九年级 · 度量几何学
如图, 在 $\triangle A B C$ 中, $E$ 是线段 $A C$ 上一点, $A E: C E=1: 2$, 过点 $C$ 作 $C D / / A B$, 交 $B E$ 的延长线于点 D. 若 $\triangle E C D$ 的面积等于 16 , 则 $\triangle A B C$ 的面积等于（）

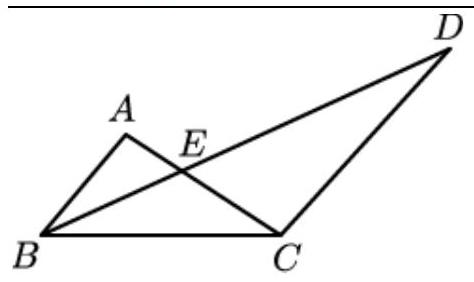
A. 8
B. 10
C. 12
D. 16

答案: C
解析: 先证明 $\triangle A B E \sim \triangle C D E$, 再根据相似比求出 $S_{\triangle A B E}=4$, 再根据 $\triangle A B E 、 \triangle C B E$ 等高求出 $\triangle C B E$ 的面积, 最后求 $\triangle A B C$ 的面积即可.

【详解】 $\because C D / / A B$

$\therefore \angle B A E=\angle D C E, \quad \angle A B E=\angle C D E$

$\therefore \triangle A B E \sim \triangle C D E$

$\therefore \frac{S_{\triangle A B E}}{S_{\triangle C D E}}=\left(\frac{A E}{C E}\right)^{2}$

即 $\frac{S_{\triangle A B E}}{16}=\left(\frac{1}{2}\right)^{2}$

$\therefore S_{\triangle A B E}=4$

由于 $\triangle A B E$ 中 $A E$ 边上的高和 $\triangle C B E$ 中 $C E$ 边上的高相等,

故 $\frac{S_{\triangle A B E}}{S_{\triangle C B E}}=\frac{A E}{C E}=\frac{1}{2}$

$\therefore S_{\triangle C B E}=8$

$\therefore S_{\triangle A B C}=S_{\triangle A B E}+S_{\triangle C B E}=4+8=12$
故选 C.

【点睛】本题考查相似三角形的判定和性质、三角形面积的计算, 解决本题的关键是证明三角形相似, 熟悉相似比与面积的关系.